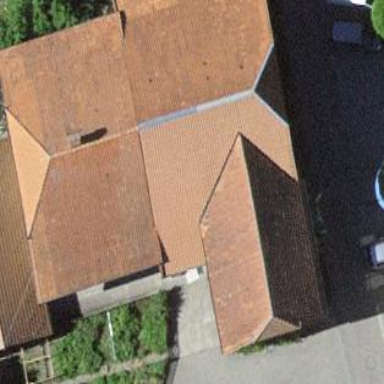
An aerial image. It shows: Farm building.